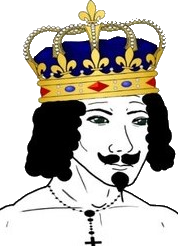
Label: 5_Handsome_Wojak